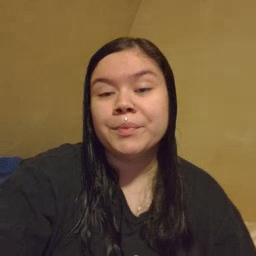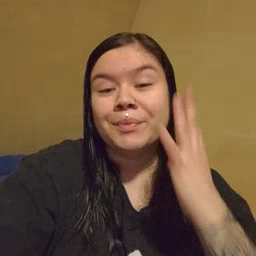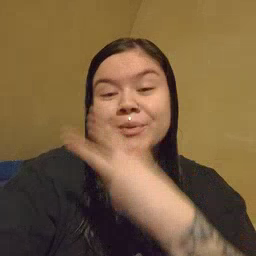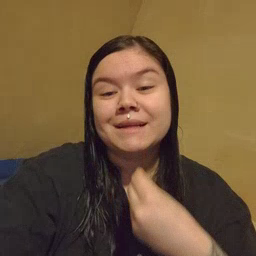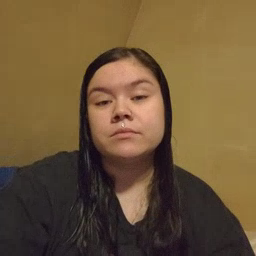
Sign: pretty